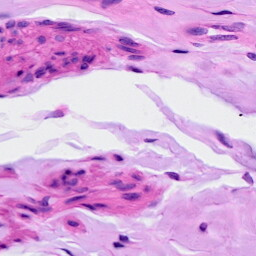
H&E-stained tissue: Ovarian